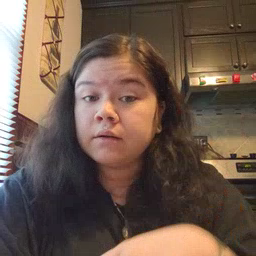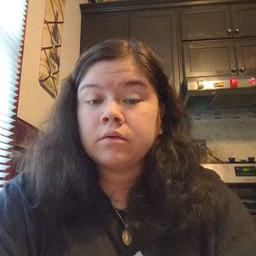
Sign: rain